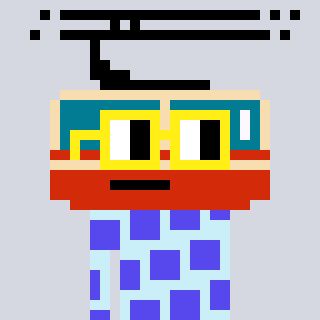
a pixel art character with square yellow glasses, a tram wagon-shaped head and a cold-colored body on a cool background